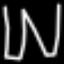
Label: pants